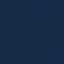
Label: SeaLake